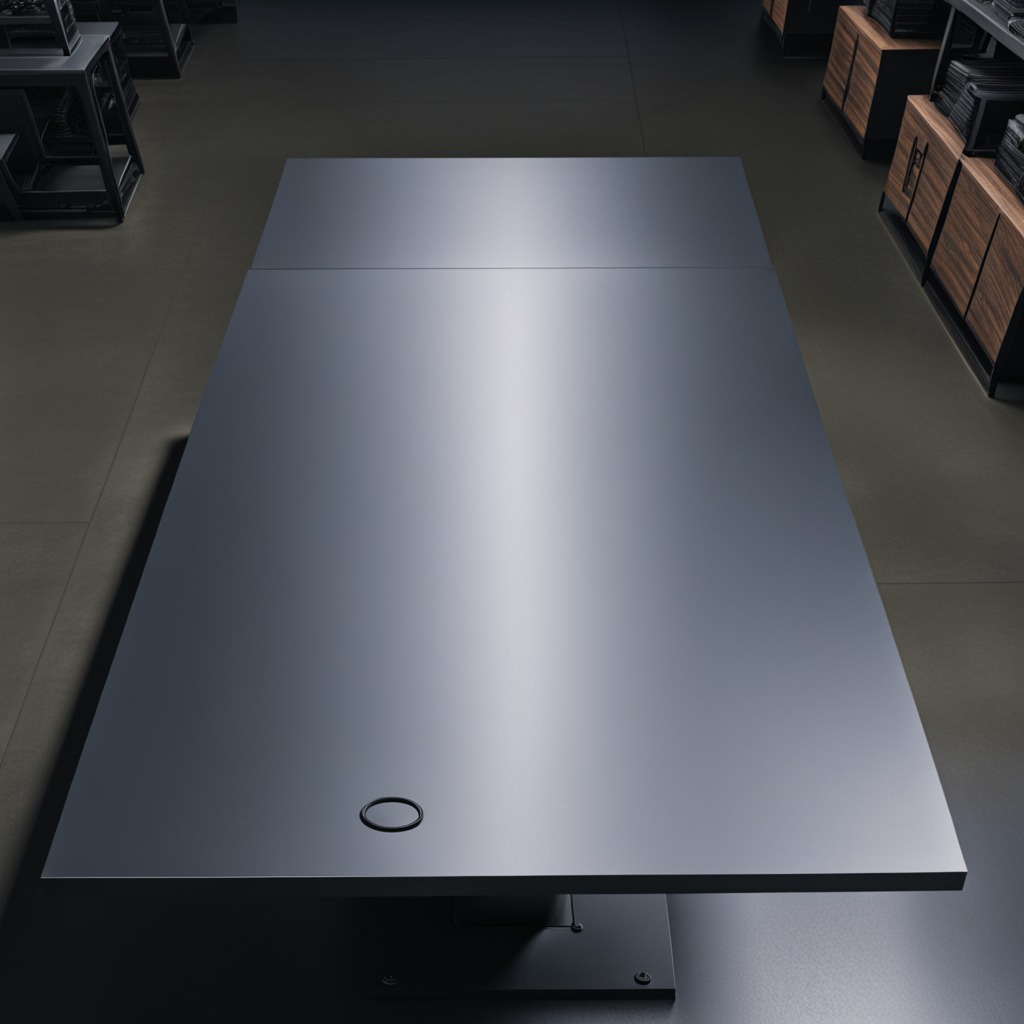
A rubber O-ring is lying on a clean empty table in a basement in the evening.